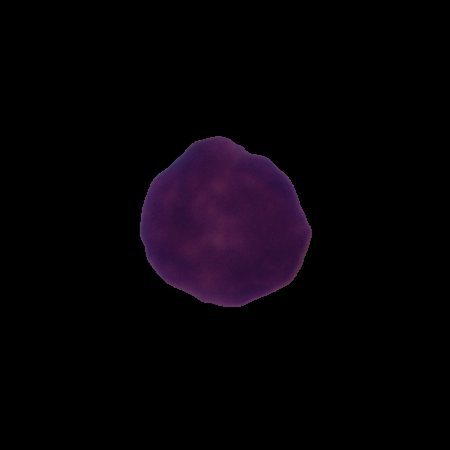
Label: healthy